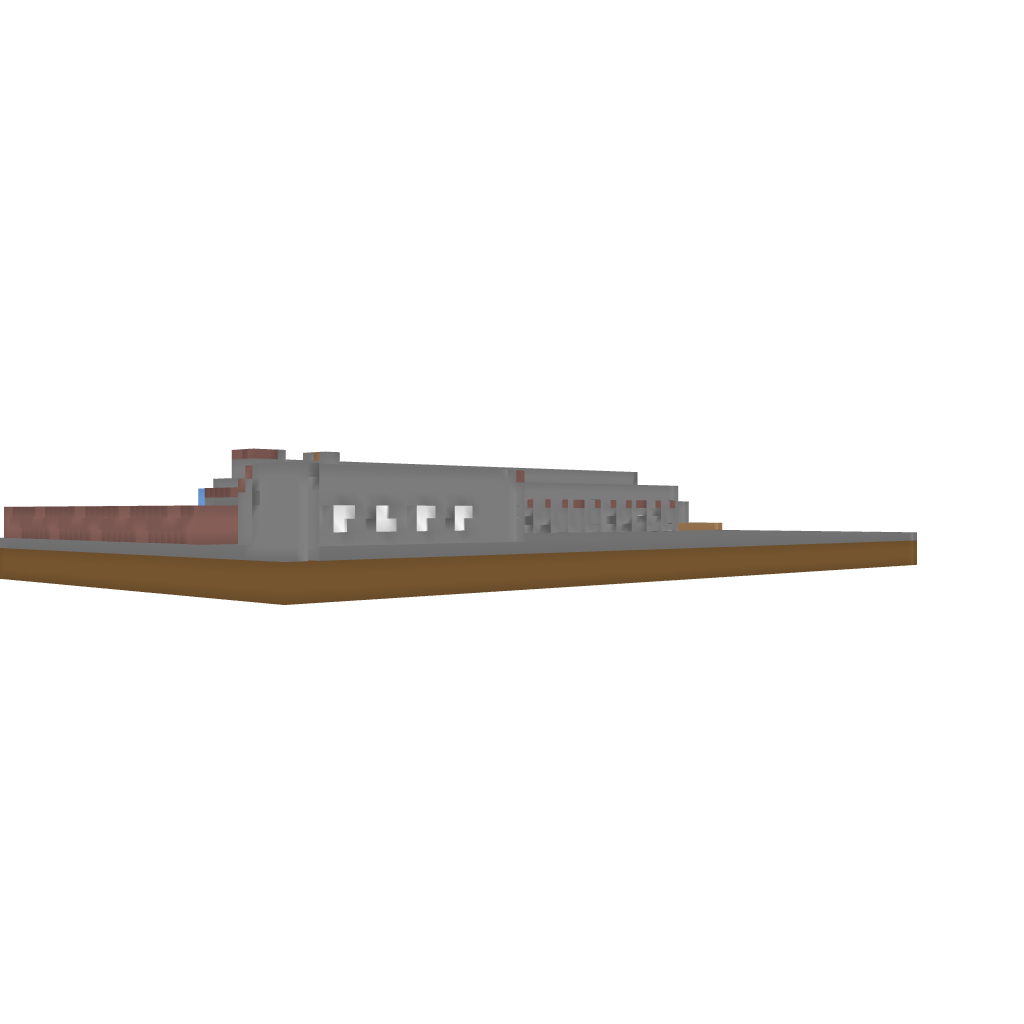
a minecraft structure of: Prison bad low quality